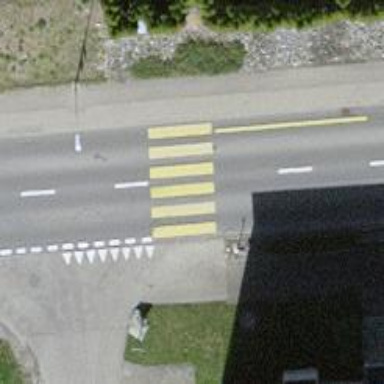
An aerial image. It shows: Pedestrian crossing with zebra markings on the footway.